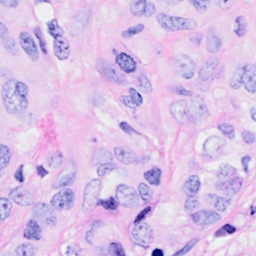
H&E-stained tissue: Breast